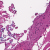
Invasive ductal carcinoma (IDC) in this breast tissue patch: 0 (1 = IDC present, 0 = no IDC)